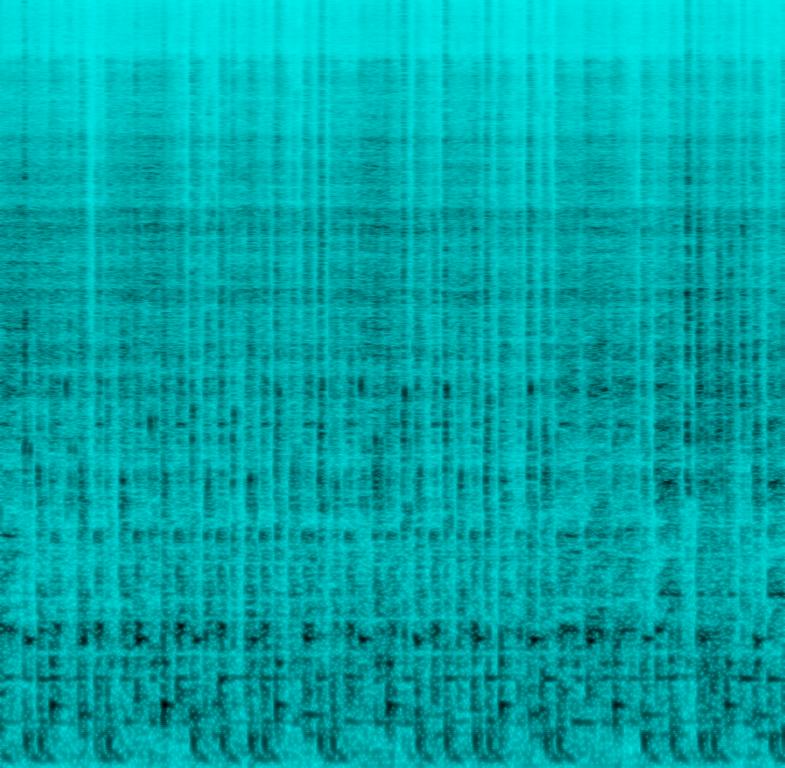
The low quality recording features a DJ scratching the vinyl of a hip hop song that consists of punchy kick and snare, repetitive wooden percussive elements, shimmering hi hats and open hats and soft crash cymbals. It sounds manic, energetic and kind of muffled, since it was probably recorded with a poor quality microphone.